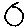
Label: circle